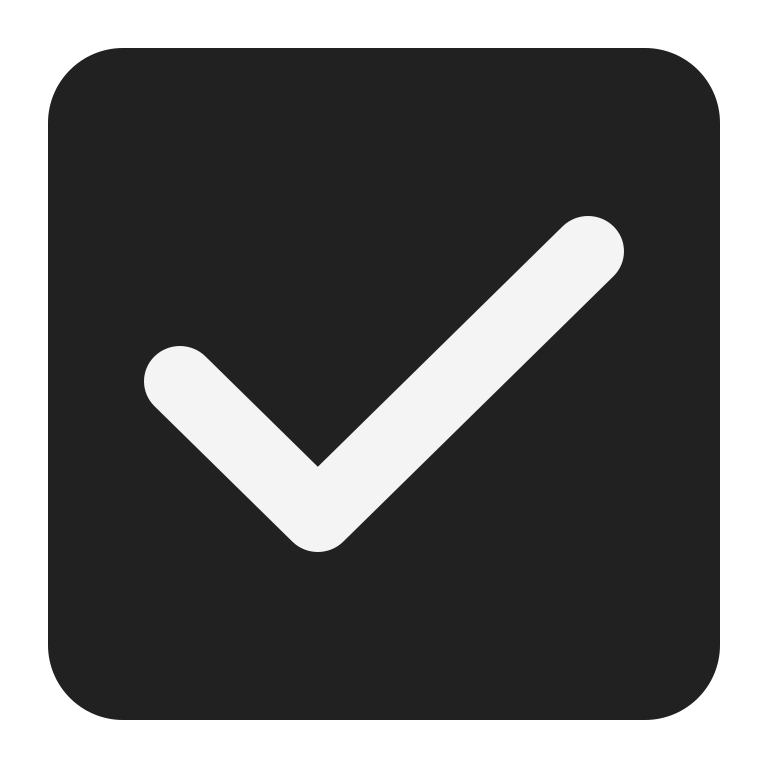
check box with check flat